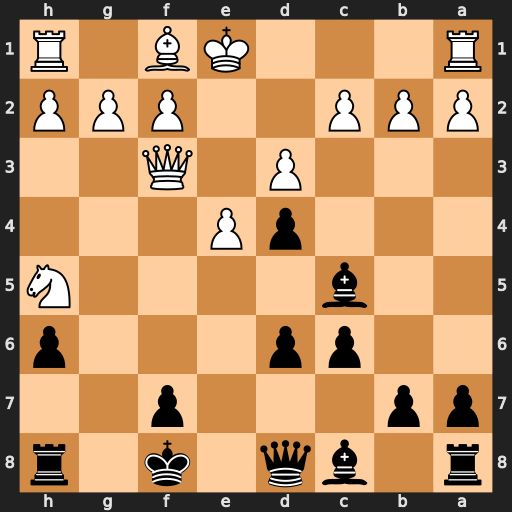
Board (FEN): r1bq1k1r/pp3p2/2pp3p/2b4N/3pP3/3P1Q2/PPP2PPP/R3KB1R
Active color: b
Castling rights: KQ
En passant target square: -
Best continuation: Bb4+ Kd1 Qg5 Qe2 Bg4 f3 Bxh5